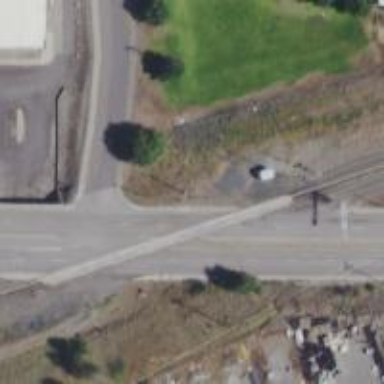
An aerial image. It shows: Level crossing with lights at railway intersection.